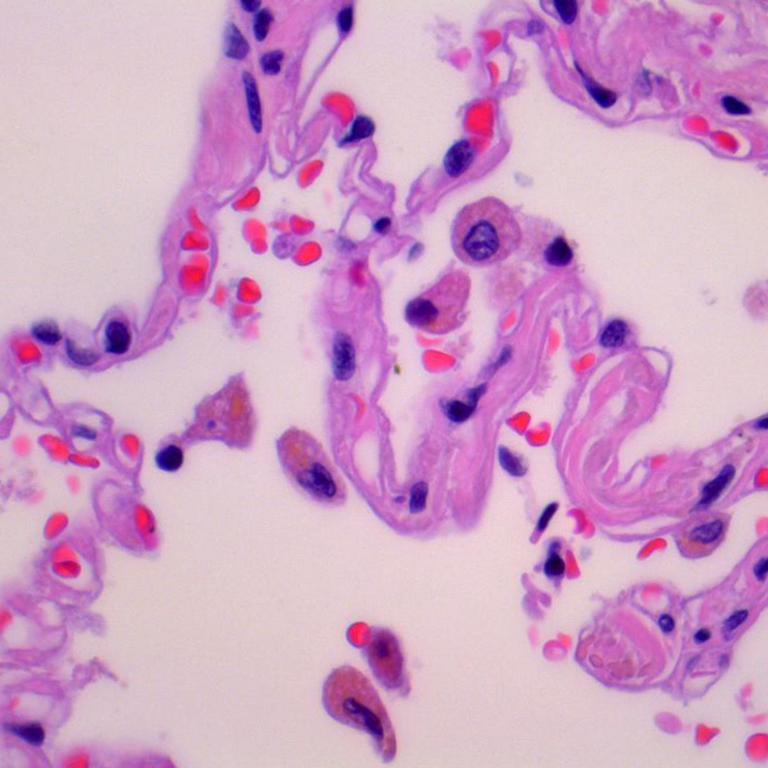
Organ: lung
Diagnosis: benign